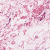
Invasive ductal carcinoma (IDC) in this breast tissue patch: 0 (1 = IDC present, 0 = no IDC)